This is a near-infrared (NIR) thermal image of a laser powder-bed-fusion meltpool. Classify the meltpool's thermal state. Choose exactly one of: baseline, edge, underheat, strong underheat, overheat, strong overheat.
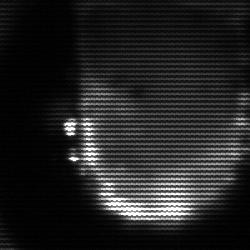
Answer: baseline